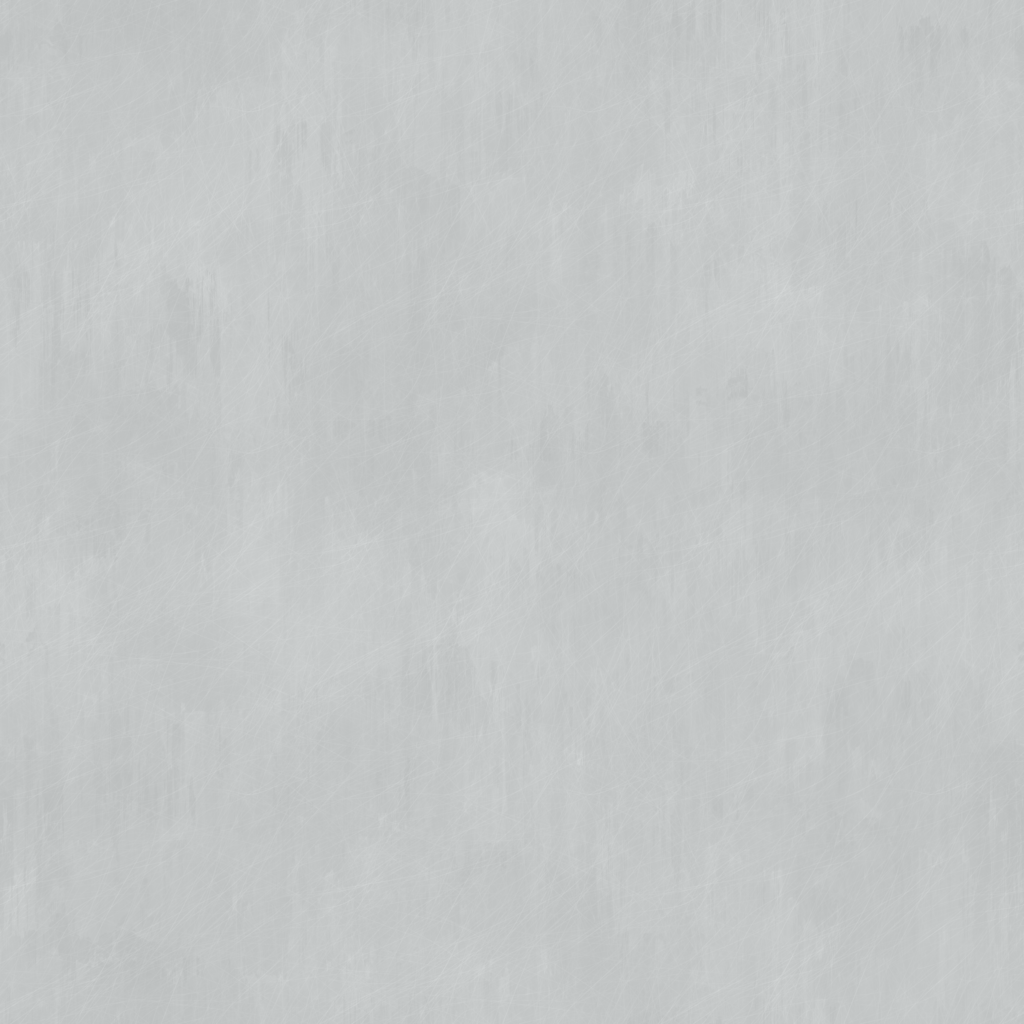
Texture map type: Color